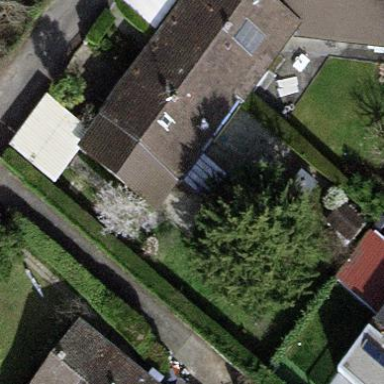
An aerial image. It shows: Garden surrounded by fence.